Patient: sex F, age 60
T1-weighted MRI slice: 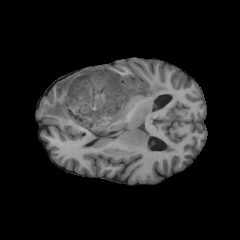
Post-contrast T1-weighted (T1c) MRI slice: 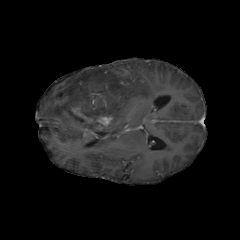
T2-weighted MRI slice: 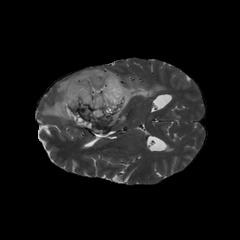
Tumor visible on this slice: yes
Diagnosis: Astrocytoma, IDH-mutant
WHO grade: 3